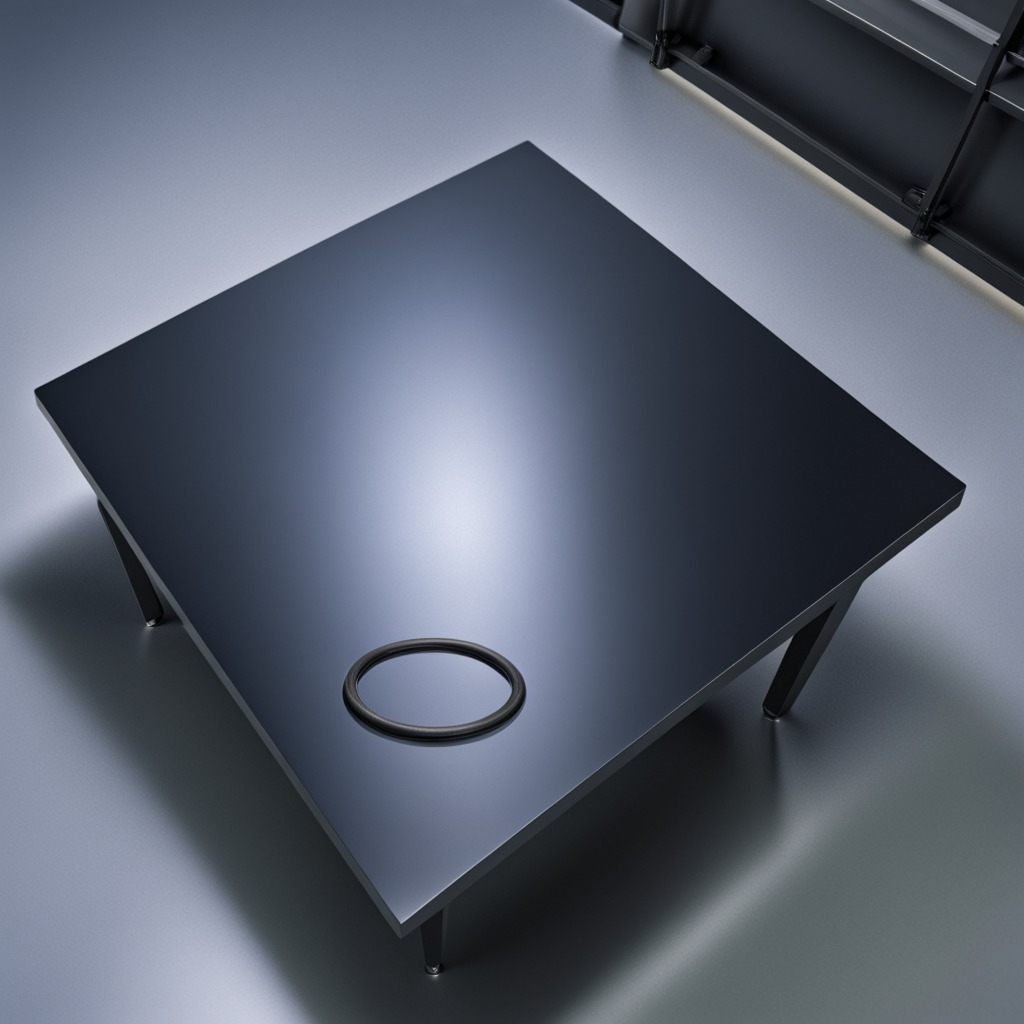
A rubber O-ring is lying on the tabletop.